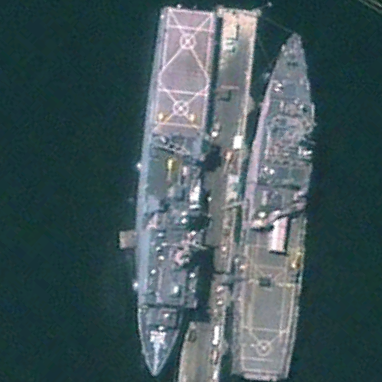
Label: combat